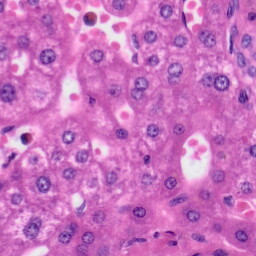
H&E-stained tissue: Liver